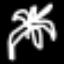
Label: palm tree